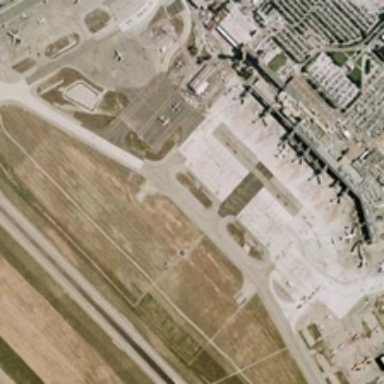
Several airplanes are parked on four tarmacs lying beside airport runways and grassy fields .